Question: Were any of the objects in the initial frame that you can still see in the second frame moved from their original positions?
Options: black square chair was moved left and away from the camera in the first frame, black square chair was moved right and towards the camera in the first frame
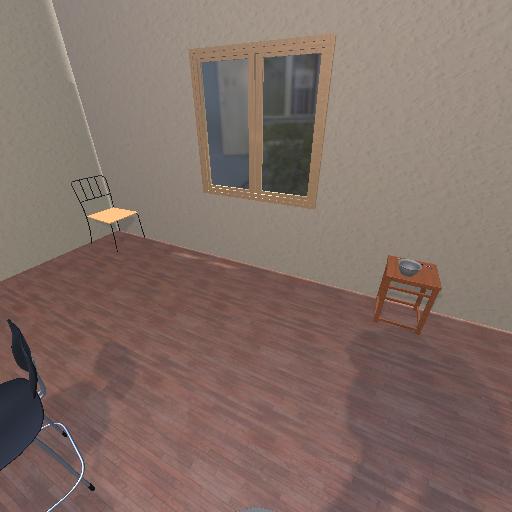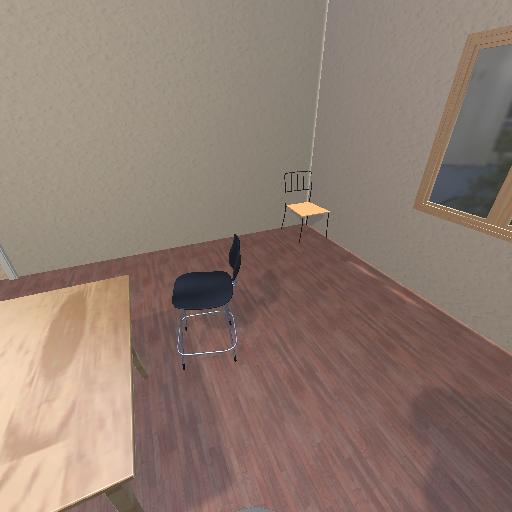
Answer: black square chair was moved left and away from the camera in the first frame